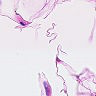
Metastatic tissue present: no